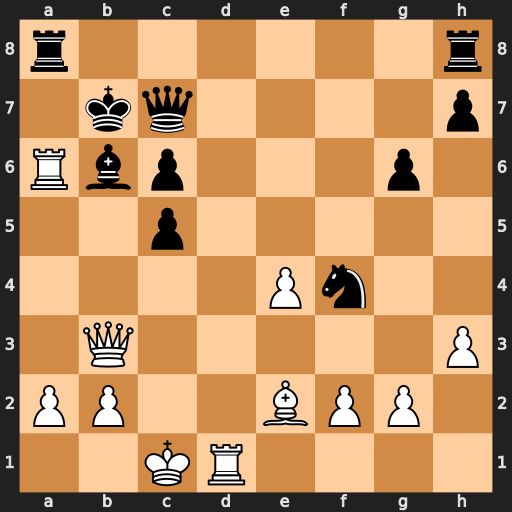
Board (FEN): r6r/1kq4p/Rbp3p1/2p5/4Pn2/1Q5P/PP2BPP1/2KR4
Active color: w
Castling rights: -
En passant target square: -
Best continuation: Rxb6+ Qxb6 Rd7+ Kc8 Qxb6